Field crop: tomato
Growth stage: 1
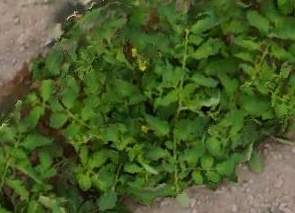
Species: tomato